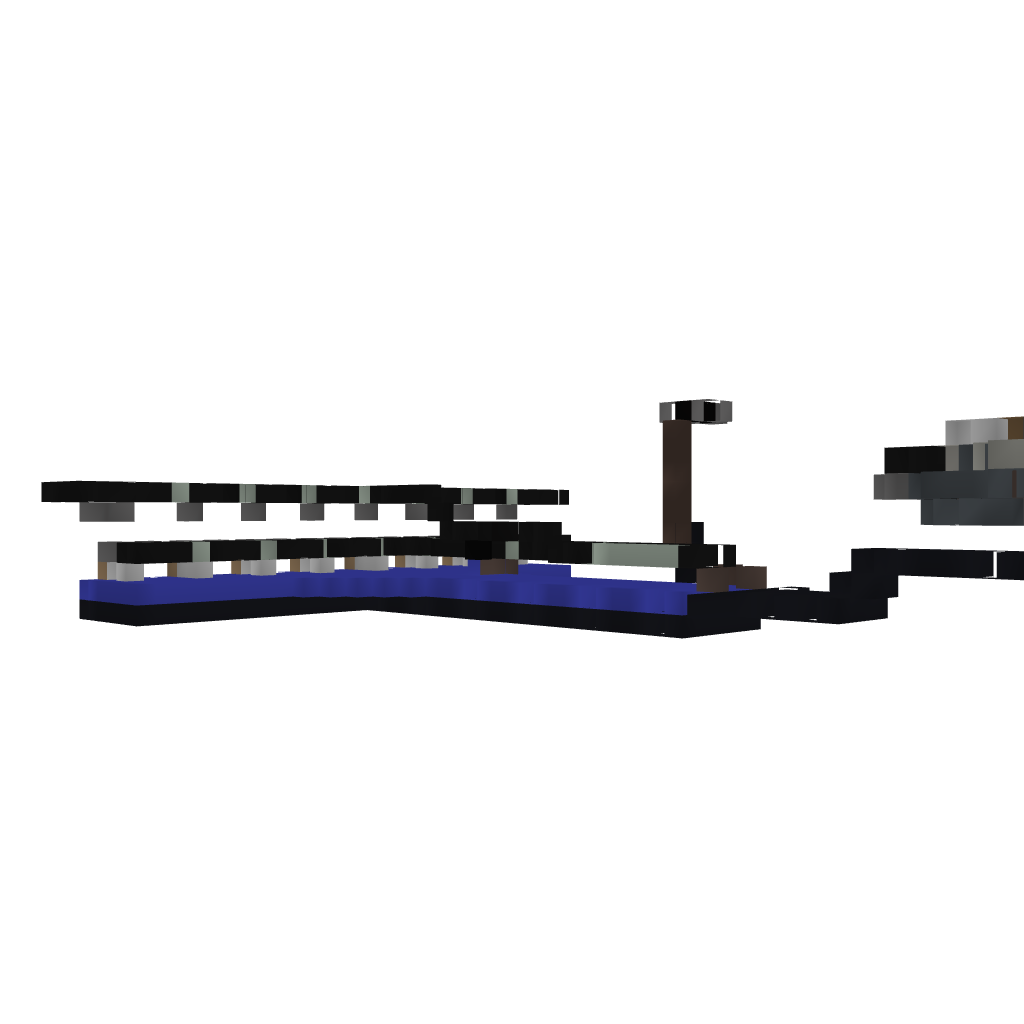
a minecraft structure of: Gun-Ship2.0